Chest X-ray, PA view. Patient: 51 years old, sex M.
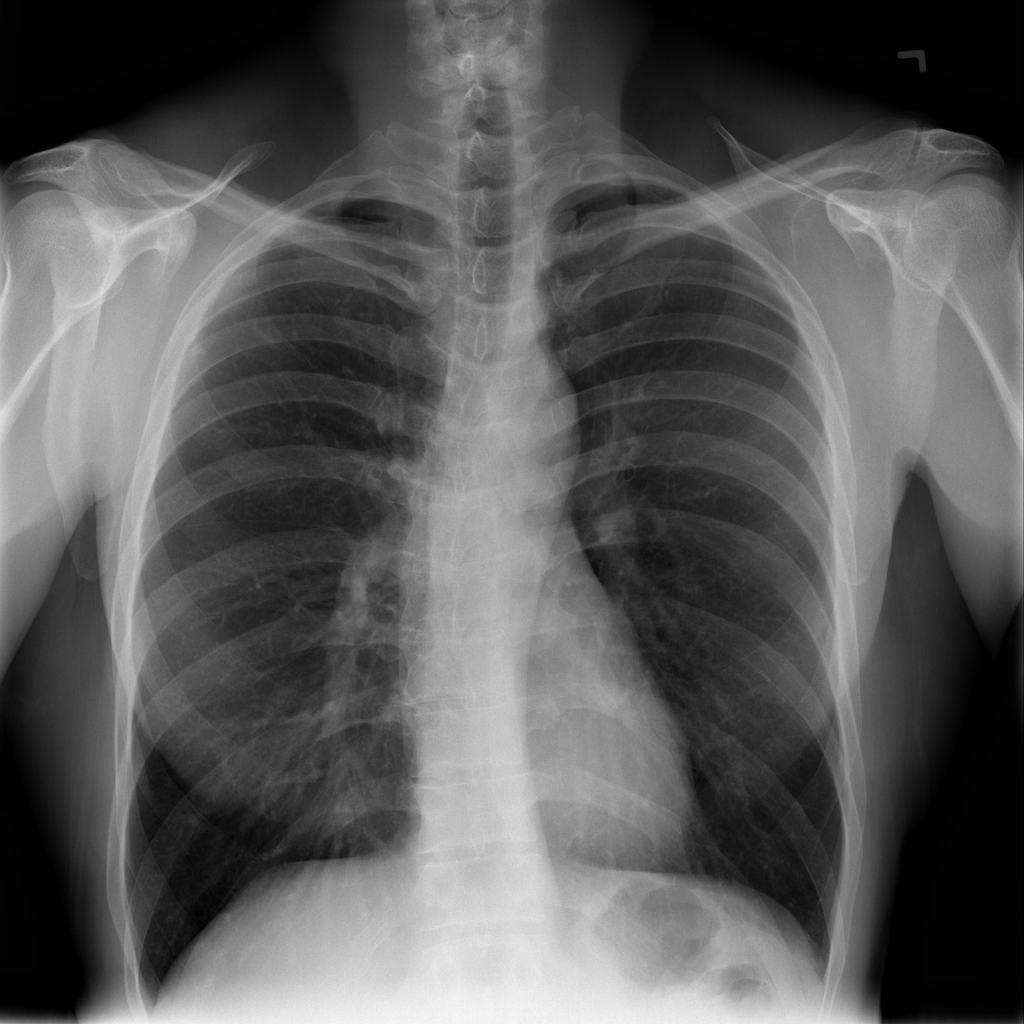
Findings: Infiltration